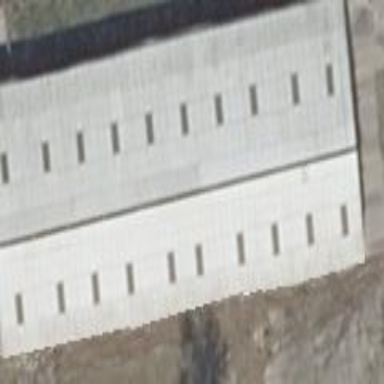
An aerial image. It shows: Industrial building.